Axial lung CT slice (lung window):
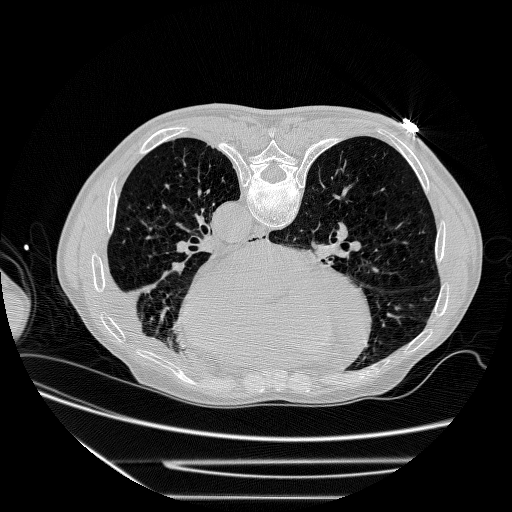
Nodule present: no